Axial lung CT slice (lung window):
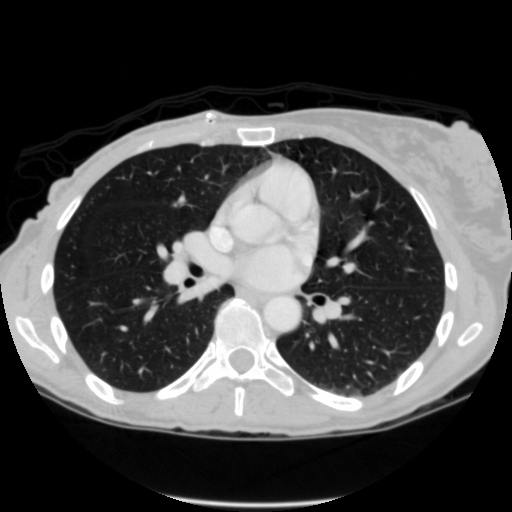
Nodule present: no